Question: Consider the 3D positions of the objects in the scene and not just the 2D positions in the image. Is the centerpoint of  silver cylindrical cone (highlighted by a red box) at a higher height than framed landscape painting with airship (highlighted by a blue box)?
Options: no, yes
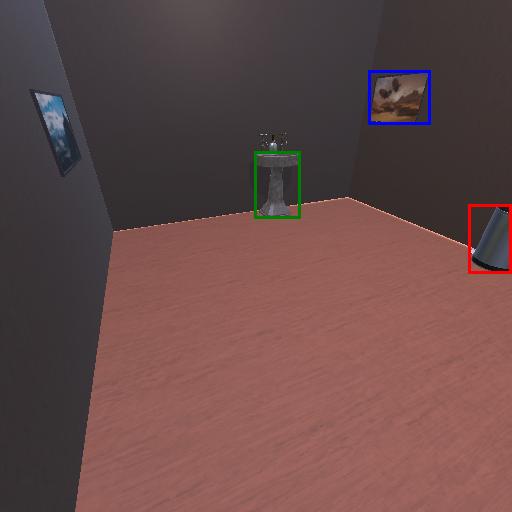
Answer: no